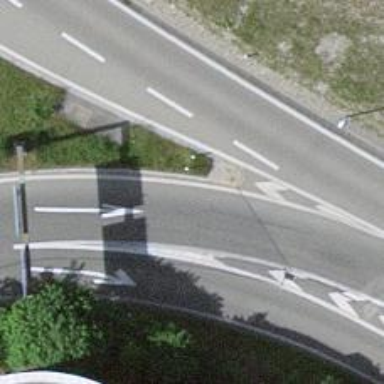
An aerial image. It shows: Trunk link highway with asphalt surface.